Question: I faced weird issue using Nexus 5 with Android 5.0.1. I have a camera app, which has capture button, that captures frame from SurfacePreview and saves it to file:
'''
public void takePicture(final Context context) {
PictureCallback pictureCallback = new PictureCallback() {
@Override
public void onPictureTaken(byte[] data, Camera camera) {
File pictureFile = StorageUtils.getOutputMediaFile(context, mIsForeside, null);
if (pictureFile == null) {
return;
}
InputStream is = new ByteArrayInputStream(data);
Bitmap bmp = BitmapFactory.decodeStream(is);
FileOutputStream out = null;
try {
out = new FileOutputStream(pictureFile);
bmp.compress(Bitmap.CompressFormat.PNG, 100, out);
} catch (Exception e) {
} finally {
try {
out.close();
} catch (Throwable ignore) {
}
}
mOnPictureTakenListener.OnPictureTaken(pictureFile.getAbsolutePath());
}
};
mCamera.takePicture(null, null, pictureCallback);
}
'''
This code works just fine on Nexus 5 running Android 4.4, but on Nexus with Android 5.0.1 I see following artifact:

Has anyone aware of this issue?
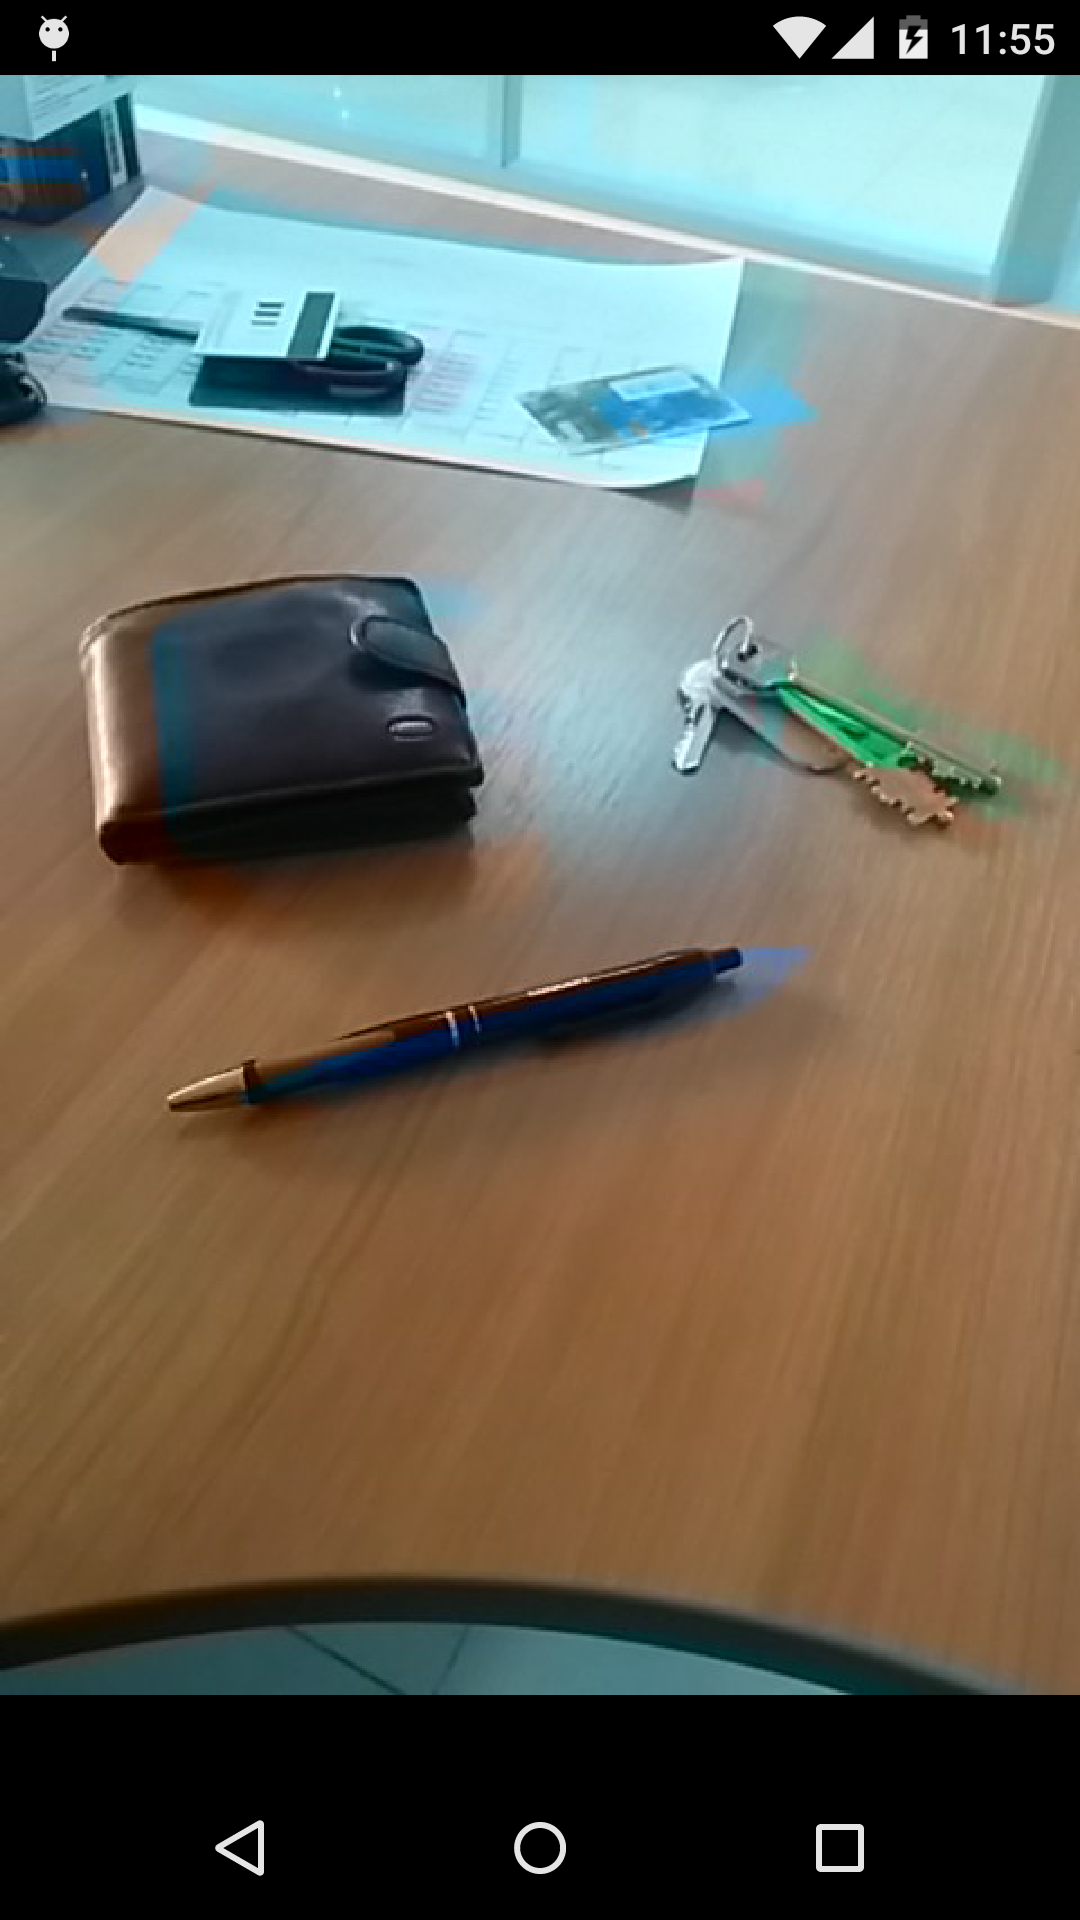
Answer: Did you try to save data byte array into JPEG file, without bitmap converting?
Since android 5, google introduce new camera API. May be you should try to use it?